Question: Here there two table and
I want to fetch the data using join and duplicate data should be fetch.
I am using this query
'''
select tr.transactionid, tr.customerid, tr.custname,
rt.Amount, rt.Refund_Amount, rt.transactionid, rt.referenceid
from Transaction tr
left join RefundTransaction rt on rt.referenceid = tr.transactionid
'''
It is not giving proper data. It is not selecting duplicate data from refund data

please help
here i am inserting image from which you can get actual scenario.
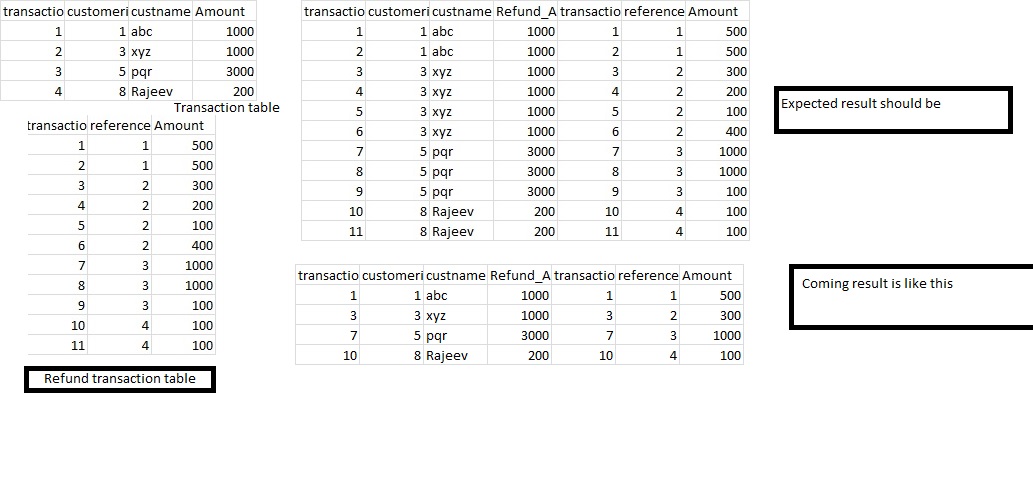
Answer: As per the image, you need to place the 'TRANSACTION' table in the 'LEFT JOIN'. Then only you can get all the entries from 'RefundTransaction' table.
'''
SELECT rt.transactionid
,tr.customerid
,tr.custname
,tr.Amount AS Refund_Amount
,rt.transactionid
,rt.referenceid
,rt.Amount
FROM RefundTransaction rt
LEFT JOIN [TRANSACTION] tr ON rt.referenceid = tr.transactionid
'''